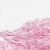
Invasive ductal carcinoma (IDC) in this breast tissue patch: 0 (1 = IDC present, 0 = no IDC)